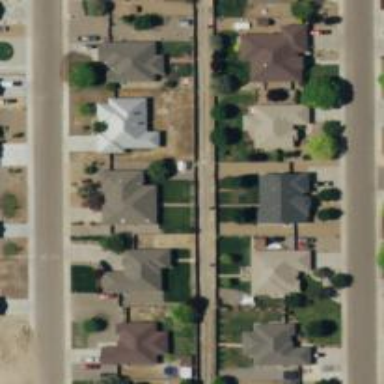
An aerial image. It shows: Alley classified as service road.